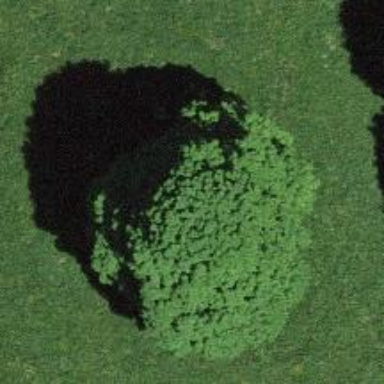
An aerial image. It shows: Single tag "natural: tree."